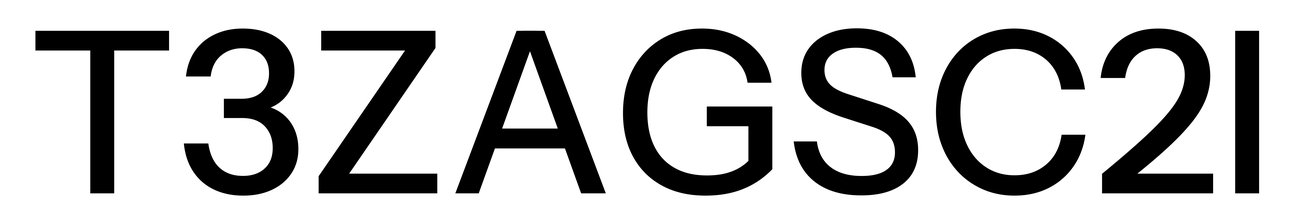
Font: InstrumentSans_Medium